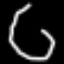
Label: octagon